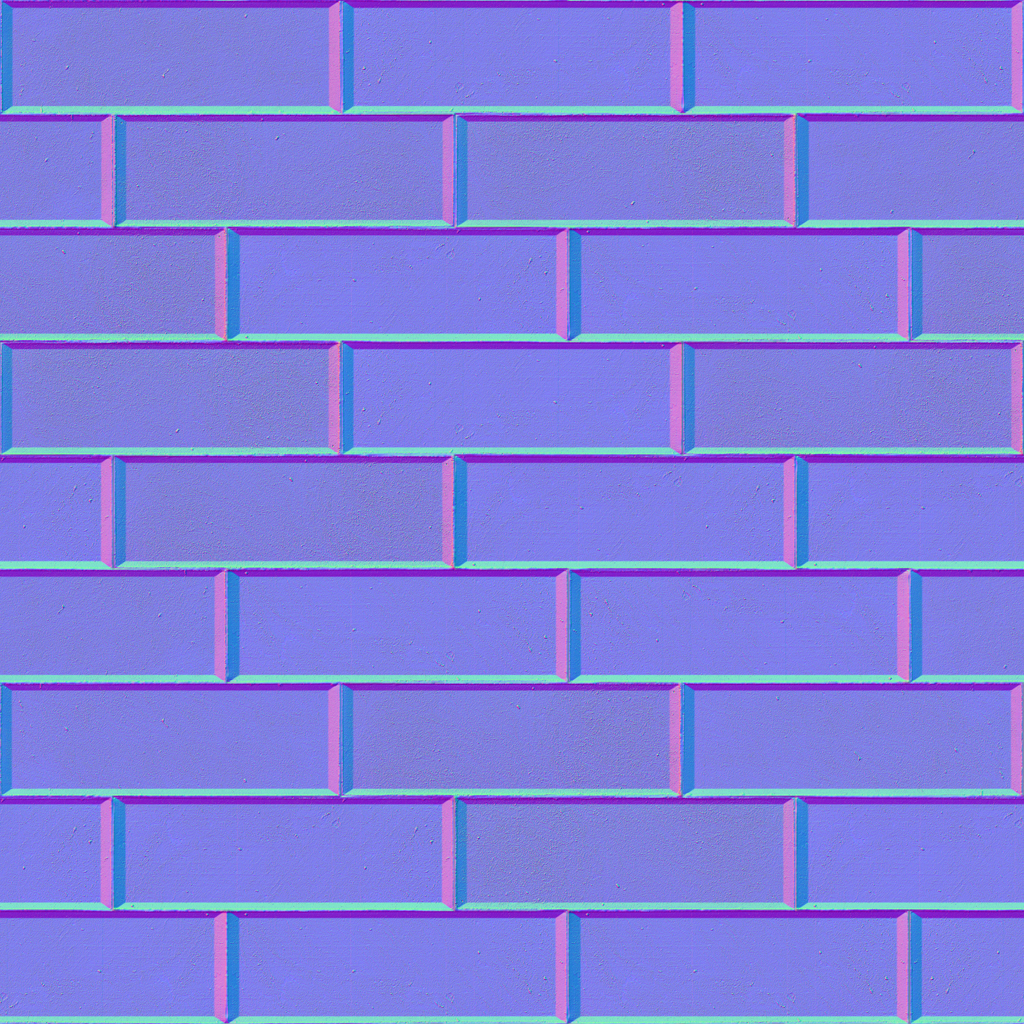
Texture map type: NormalDX